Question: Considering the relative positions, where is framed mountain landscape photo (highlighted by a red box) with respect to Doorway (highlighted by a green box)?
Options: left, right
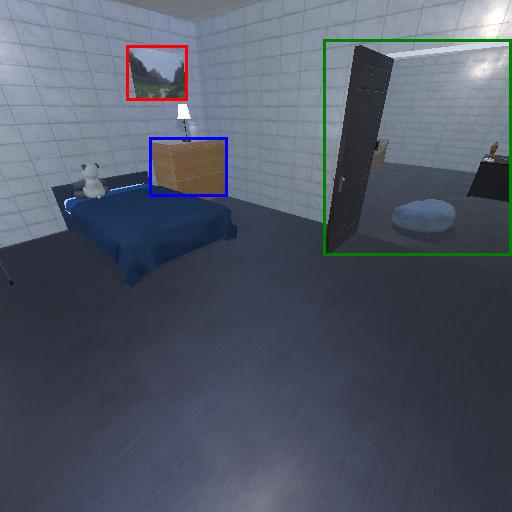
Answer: left